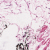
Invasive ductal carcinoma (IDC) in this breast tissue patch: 0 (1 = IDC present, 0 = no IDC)